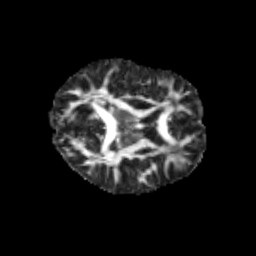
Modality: FA
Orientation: axial
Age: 12
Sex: male
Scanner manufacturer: siemens
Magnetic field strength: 3 T
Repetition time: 3.8 s
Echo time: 0.07 s